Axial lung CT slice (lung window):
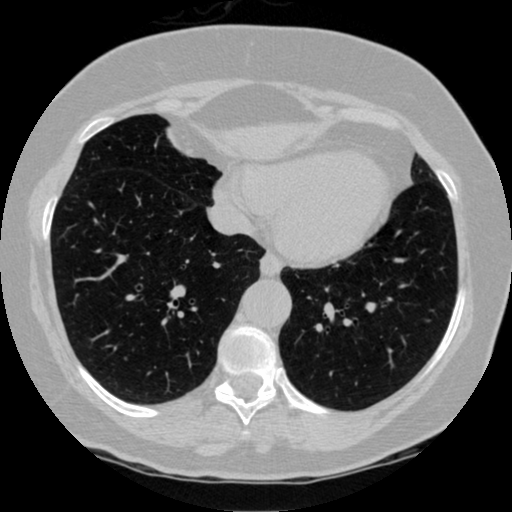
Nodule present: no